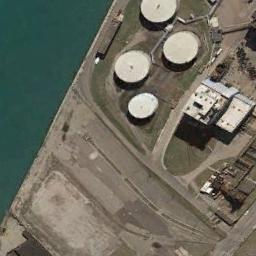
Label: storage tanks